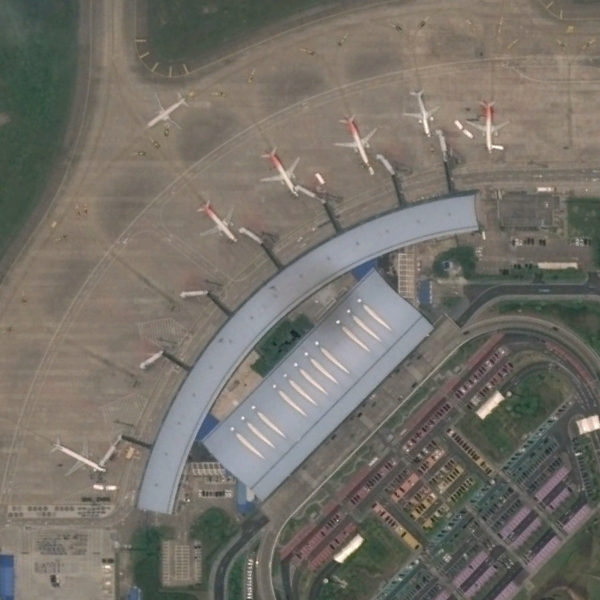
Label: Airport